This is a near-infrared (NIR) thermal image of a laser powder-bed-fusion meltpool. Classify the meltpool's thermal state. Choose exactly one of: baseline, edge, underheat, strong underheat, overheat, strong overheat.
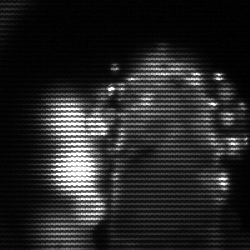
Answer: strong underheat